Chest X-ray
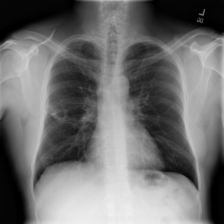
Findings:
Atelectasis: negative
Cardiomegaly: negative
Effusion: negative
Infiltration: negative
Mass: negative
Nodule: negative
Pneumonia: negative
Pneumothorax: negative
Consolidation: positive
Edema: negative
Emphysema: negative
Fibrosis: negative
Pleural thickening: negative
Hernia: negative